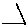
Label: triangle